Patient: sex M, age 58
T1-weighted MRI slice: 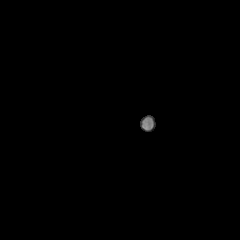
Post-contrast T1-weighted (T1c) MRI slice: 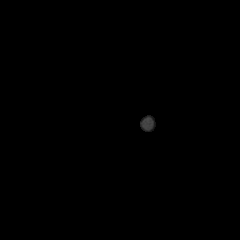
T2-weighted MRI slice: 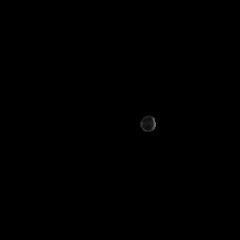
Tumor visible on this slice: no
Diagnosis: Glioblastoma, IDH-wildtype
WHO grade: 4